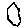
Label: hexagon